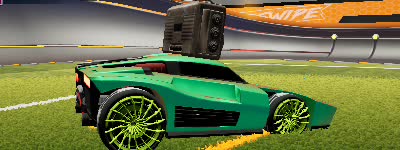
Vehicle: breakout